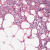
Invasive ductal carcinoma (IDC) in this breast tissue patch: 0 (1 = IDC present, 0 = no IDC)